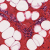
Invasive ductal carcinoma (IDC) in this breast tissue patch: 0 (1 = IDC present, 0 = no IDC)